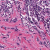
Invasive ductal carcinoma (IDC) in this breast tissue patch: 1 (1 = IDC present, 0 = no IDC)